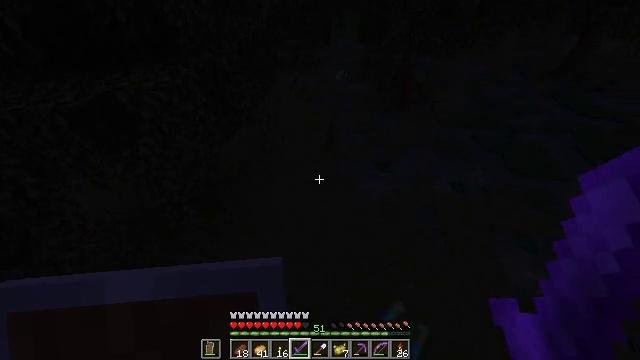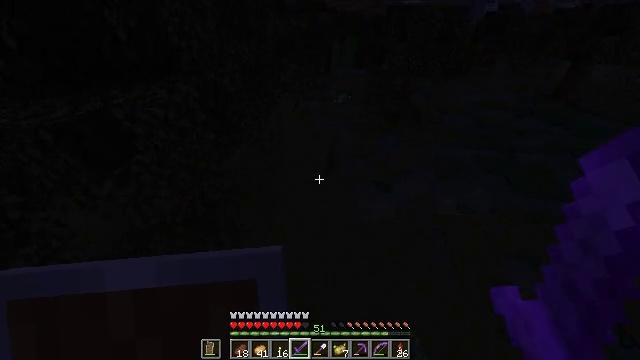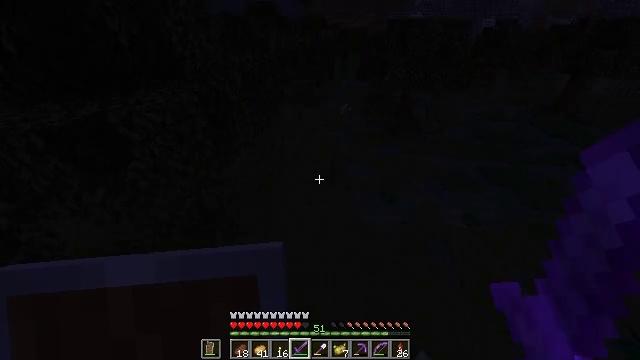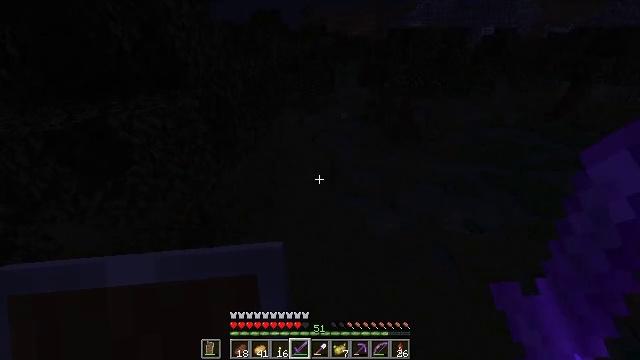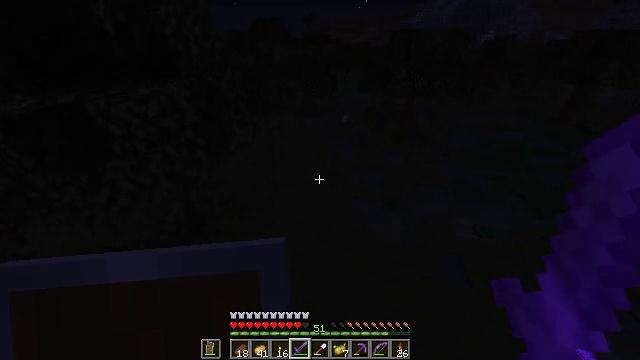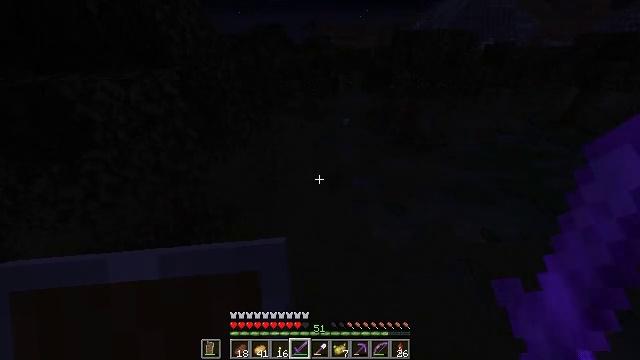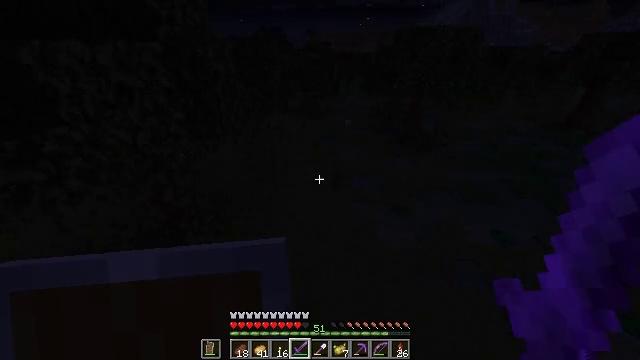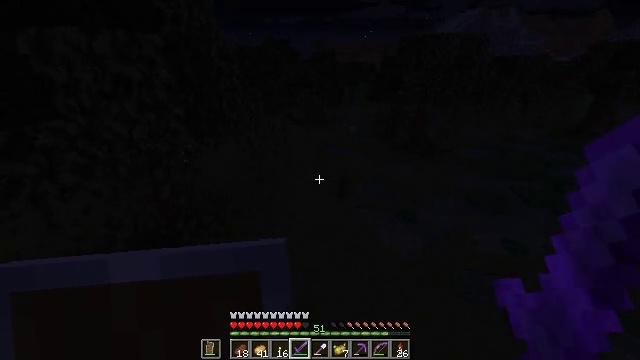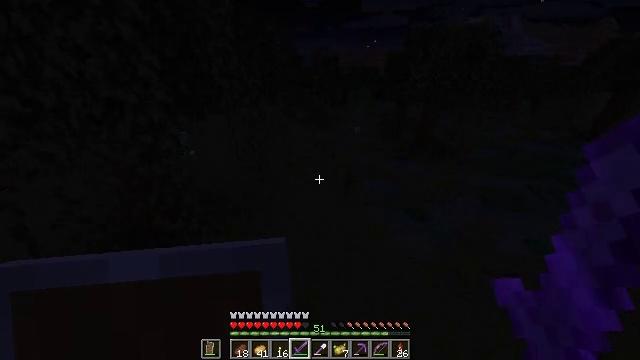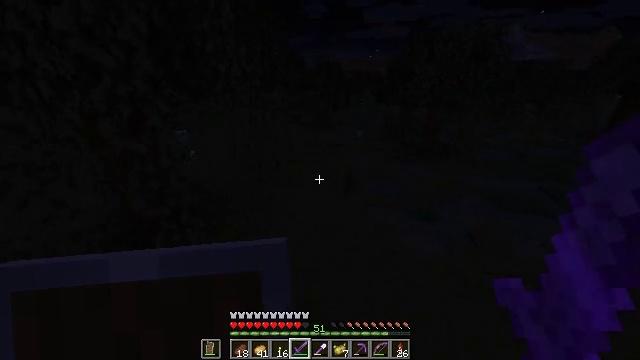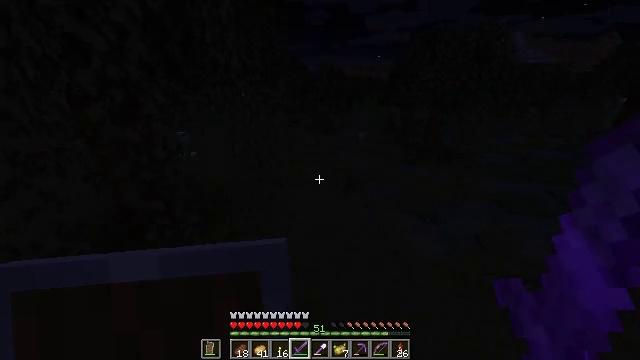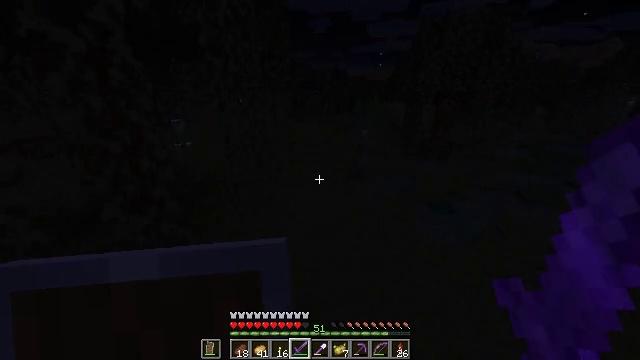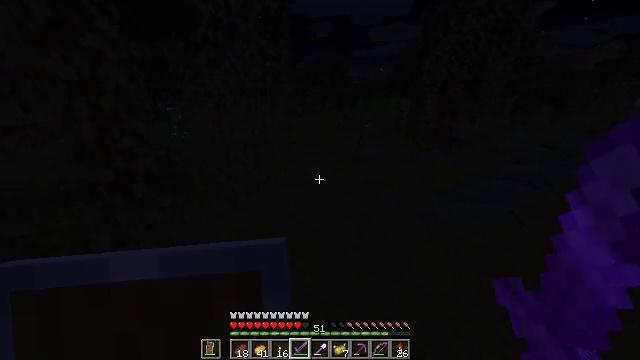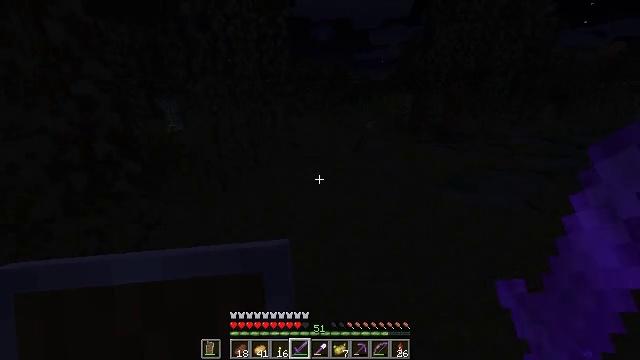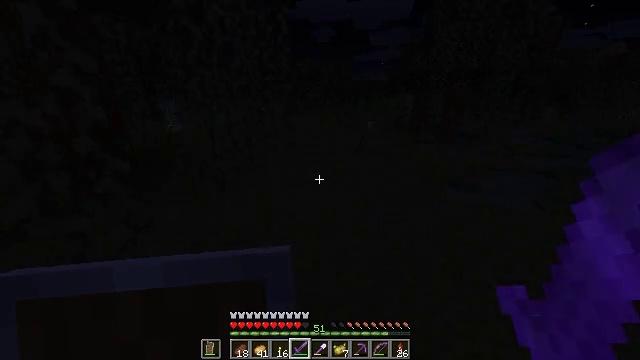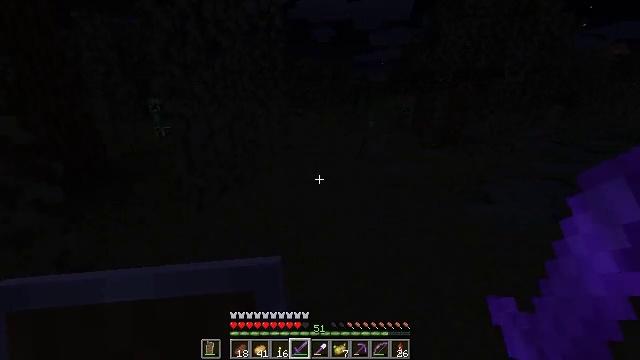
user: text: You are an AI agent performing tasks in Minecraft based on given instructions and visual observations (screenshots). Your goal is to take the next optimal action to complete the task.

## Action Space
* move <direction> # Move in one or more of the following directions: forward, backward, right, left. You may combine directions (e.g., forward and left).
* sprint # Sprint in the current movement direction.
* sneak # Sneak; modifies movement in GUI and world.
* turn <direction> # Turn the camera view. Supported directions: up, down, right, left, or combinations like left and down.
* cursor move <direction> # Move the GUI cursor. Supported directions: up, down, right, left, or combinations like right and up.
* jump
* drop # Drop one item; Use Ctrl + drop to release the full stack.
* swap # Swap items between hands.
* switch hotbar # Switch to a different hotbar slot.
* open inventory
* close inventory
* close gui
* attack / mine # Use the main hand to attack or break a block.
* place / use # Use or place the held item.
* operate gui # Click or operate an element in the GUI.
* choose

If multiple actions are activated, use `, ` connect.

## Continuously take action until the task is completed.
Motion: motion action
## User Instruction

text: Kill enemies.
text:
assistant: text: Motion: move forward, turn up
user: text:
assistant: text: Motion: move forward, turn up
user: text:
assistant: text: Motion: move forward, turn up
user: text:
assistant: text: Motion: move forward, turn up
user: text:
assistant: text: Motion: move forward, turn up
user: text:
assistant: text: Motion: move forward, turn up
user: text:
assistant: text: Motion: move forward, turn left and up
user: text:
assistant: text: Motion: move forward, turn up
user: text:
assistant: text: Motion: move forward, turn up
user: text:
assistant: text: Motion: move forward, turn up
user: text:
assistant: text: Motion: move forward, turn up
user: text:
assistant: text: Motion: move forward
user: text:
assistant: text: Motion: move forward
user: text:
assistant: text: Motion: move forward
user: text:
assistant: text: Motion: move forward
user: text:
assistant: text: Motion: move forward
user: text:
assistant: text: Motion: move forward
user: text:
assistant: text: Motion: move forward
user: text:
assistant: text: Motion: move forward
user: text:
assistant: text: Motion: move forward
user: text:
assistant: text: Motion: move forward
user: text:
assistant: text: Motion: move forward
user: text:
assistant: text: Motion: move forward
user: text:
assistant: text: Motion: move forward
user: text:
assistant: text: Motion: move forward
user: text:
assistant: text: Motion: move forward
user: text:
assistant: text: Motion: move forward
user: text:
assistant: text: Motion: move forward
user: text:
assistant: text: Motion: move forward
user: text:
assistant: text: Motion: move forward